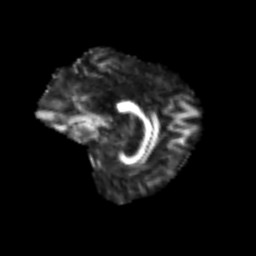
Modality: FA
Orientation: sagittal
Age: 51
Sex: male
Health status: ill
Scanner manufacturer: siemens
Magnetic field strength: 3 T
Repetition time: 8.7 s
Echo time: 0.11 s